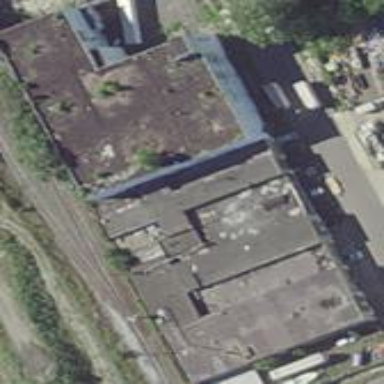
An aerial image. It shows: Industrial building that is now in ruins. It appears to be former factory.